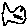
Label: fish